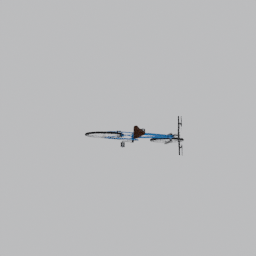
Label: mechanical